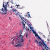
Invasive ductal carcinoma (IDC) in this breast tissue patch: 0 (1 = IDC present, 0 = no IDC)